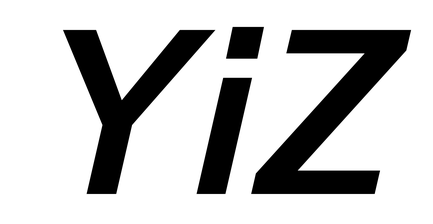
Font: InstrumentSans-Italic_SemiBold_Italic